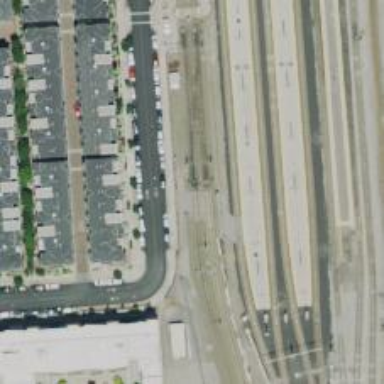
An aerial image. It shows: Light rail railway with electrified contact line.